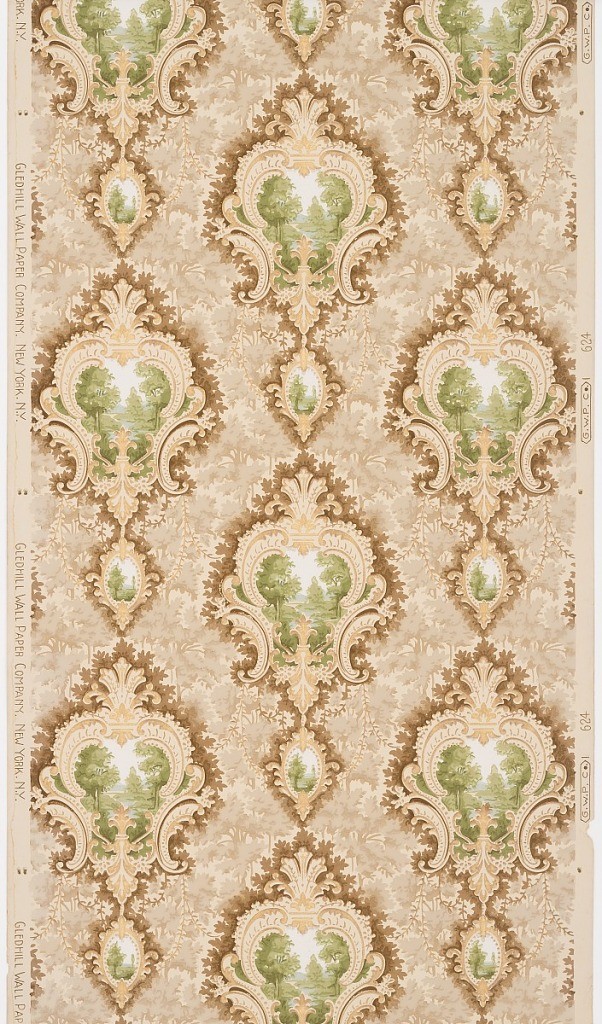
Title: Sidewall
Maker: Gledhill Wall Paper Co., New York, New York, founded 1900
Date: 1905–1915
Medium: Machine-printed paper
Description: On cream ground, treillage composed of clusters of trees in gray. Staggered medallions with hanging pendants, both containing natural landscapes and framed by gold scrolls.